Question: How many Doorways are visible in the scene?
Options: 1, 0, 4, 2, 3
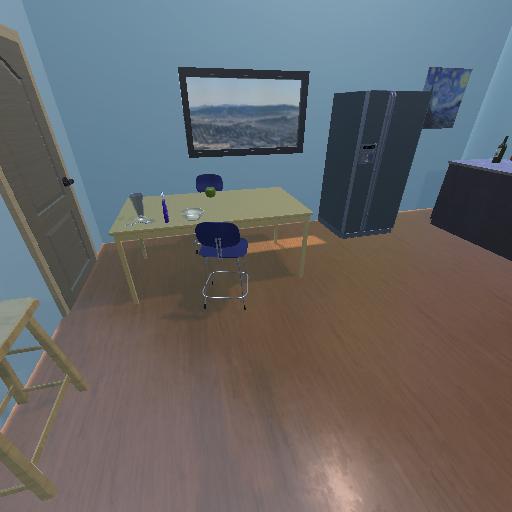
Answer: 1